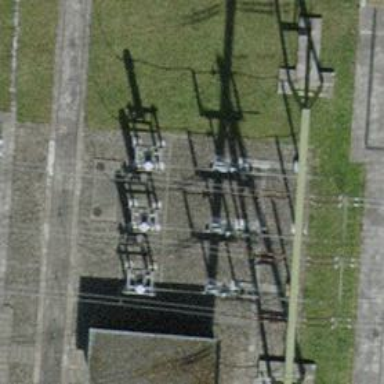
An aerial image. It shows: Bay where power lines run through.